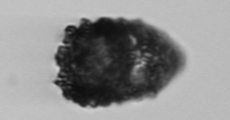
Label: Stenosemella_pacifica